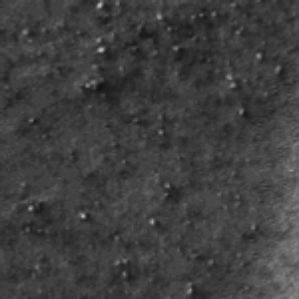
Label: frost